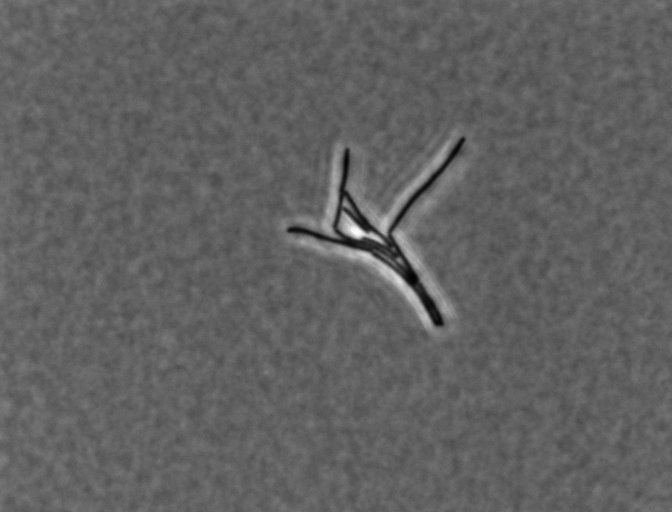
Bacillus subtilis